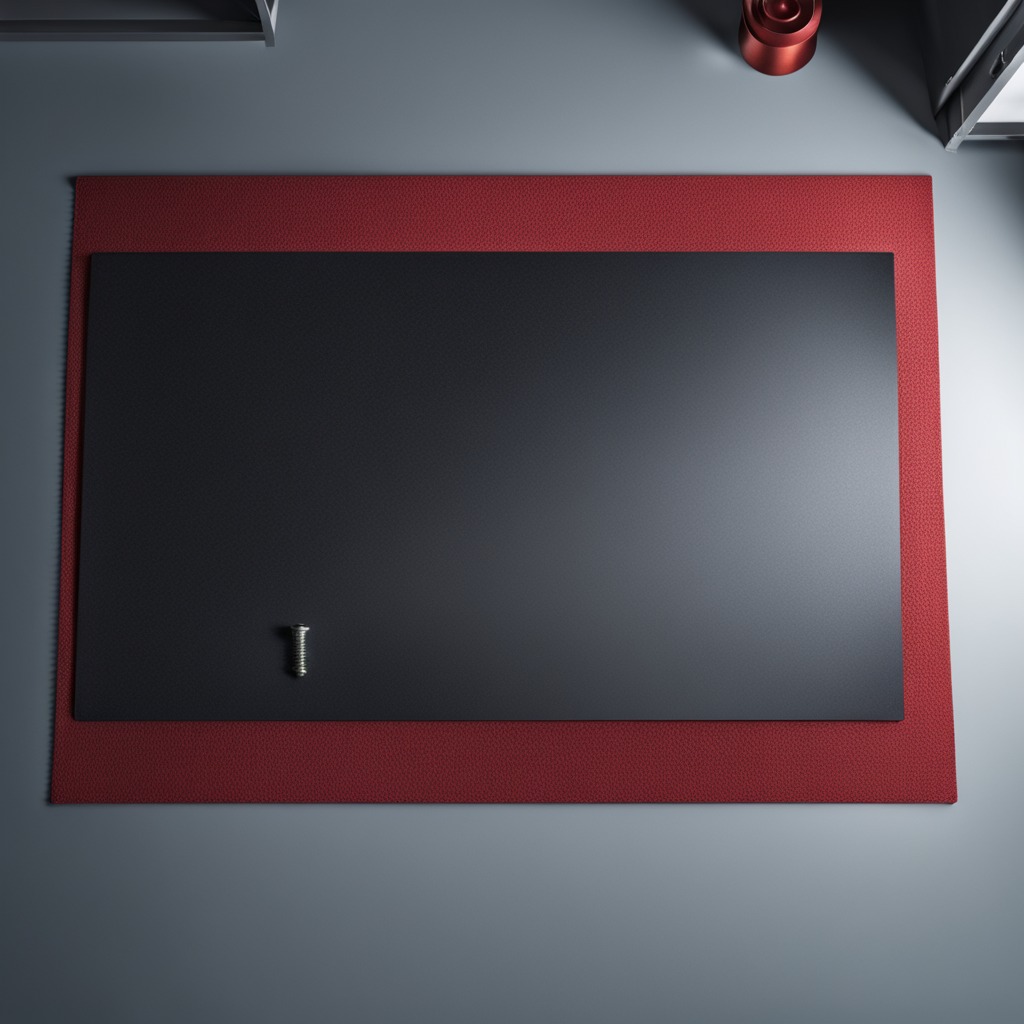
A metal screw is lying on the granite tabletop.